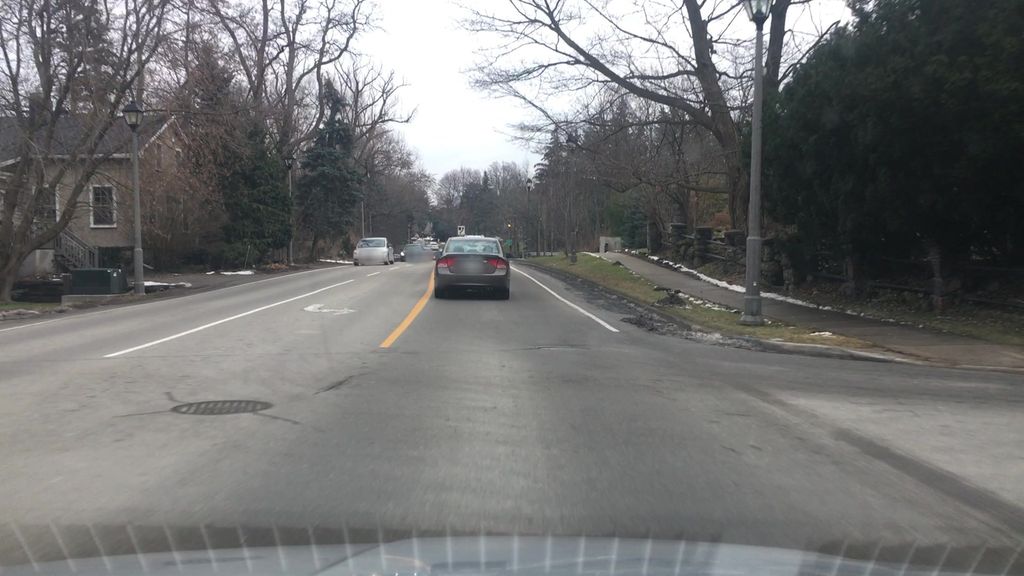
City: hamilton